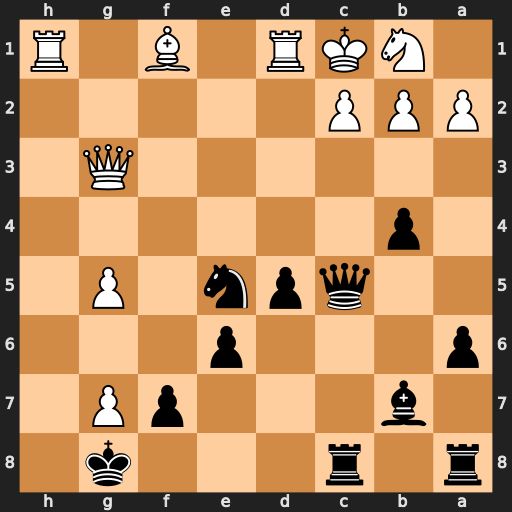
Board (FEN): r1r3k1/1b3pP1/p3p3/2qpn1P1/1p6/6Q1/PPP5/1NKR1B1R
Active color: b
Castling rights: -
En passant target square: -
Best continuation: Qxc2#